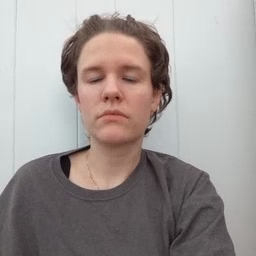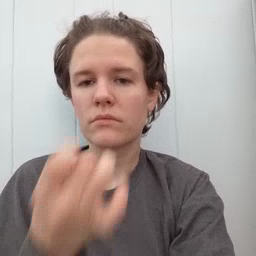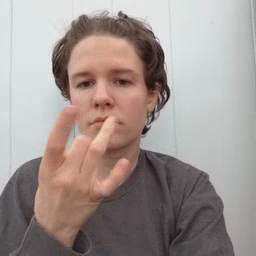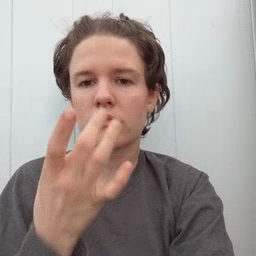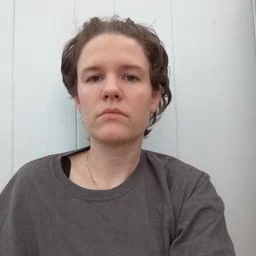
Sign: snack